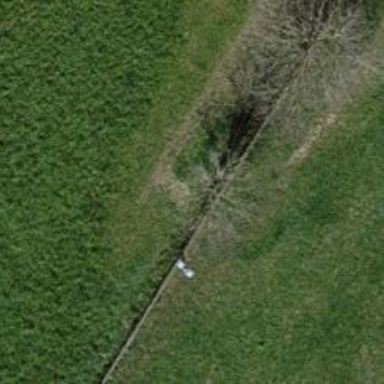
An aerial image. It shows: Row of trees in natural setting.